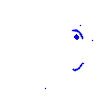
Particle: electron